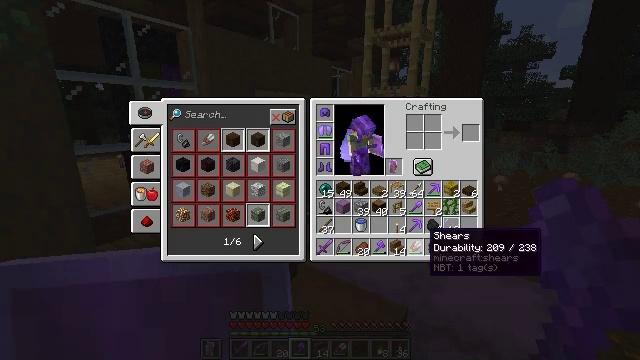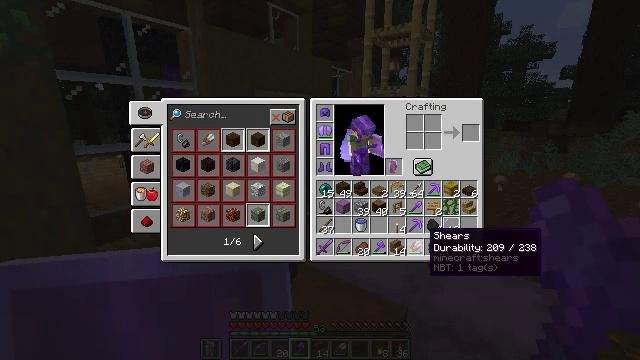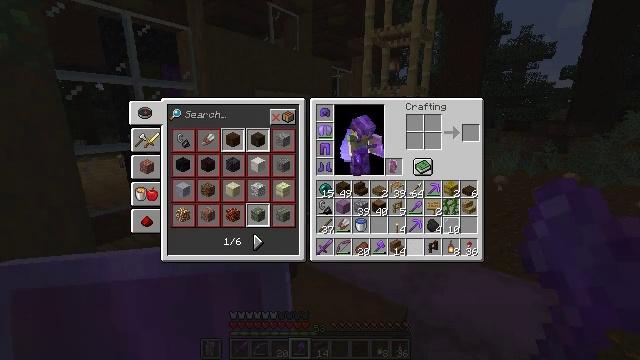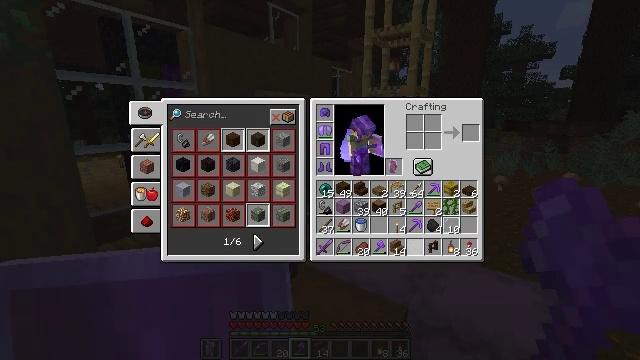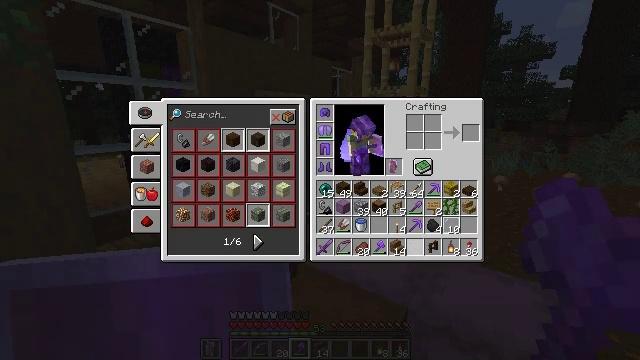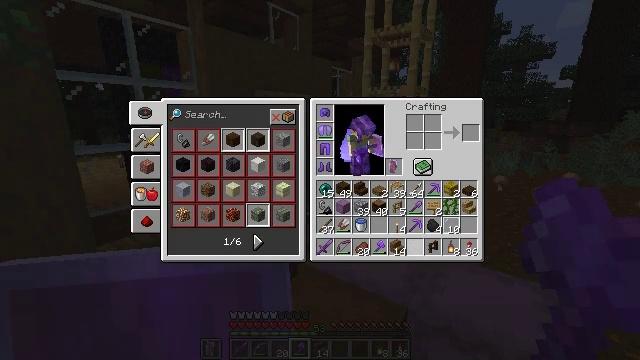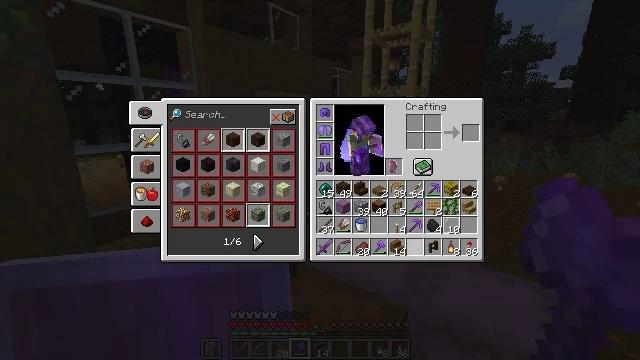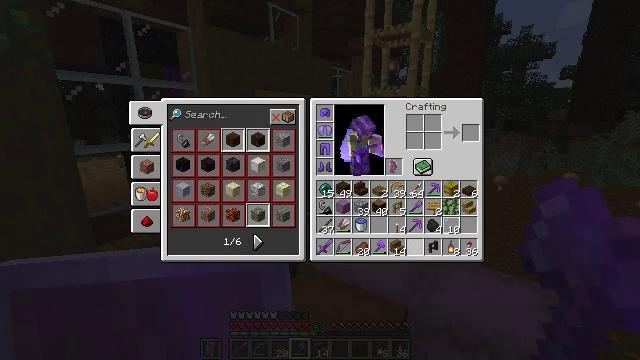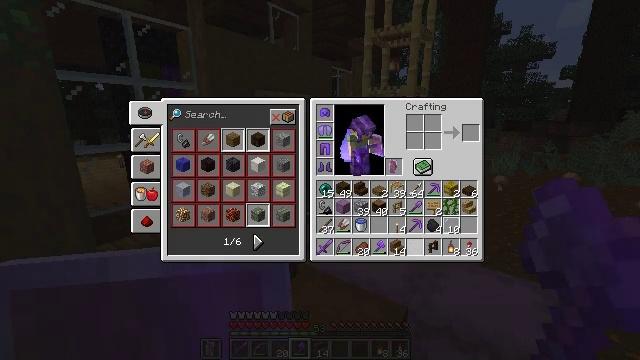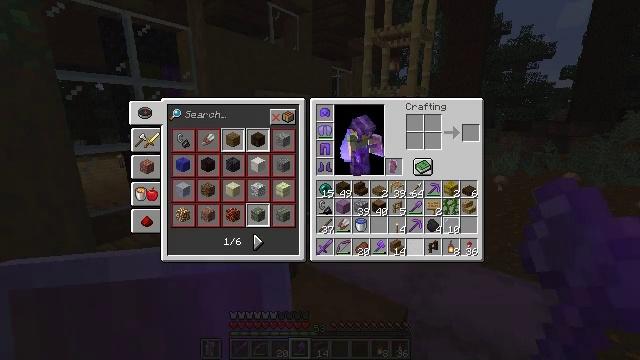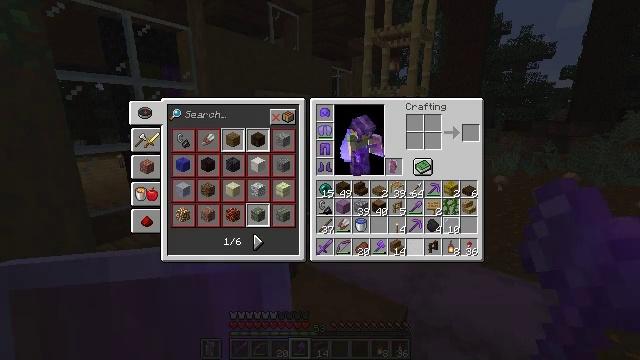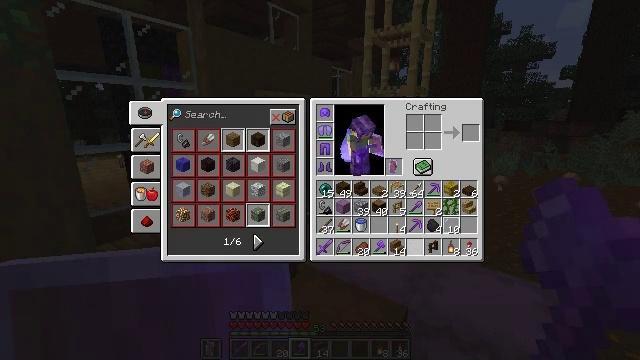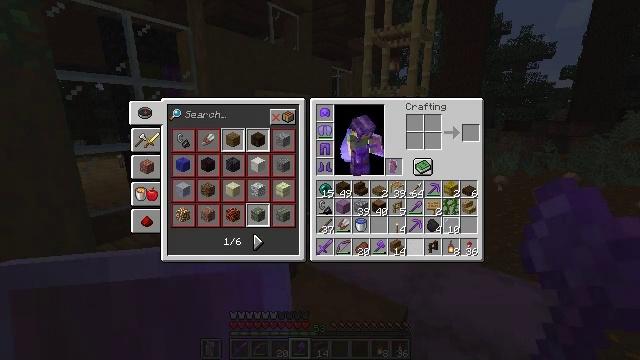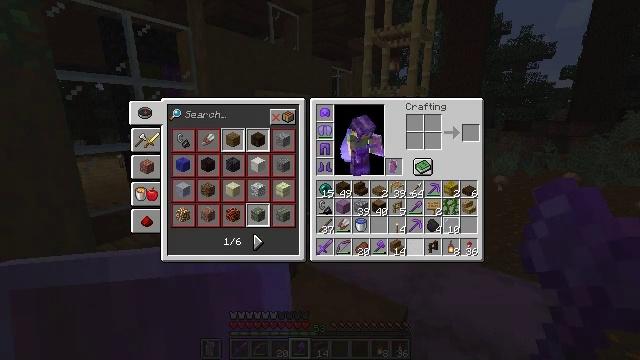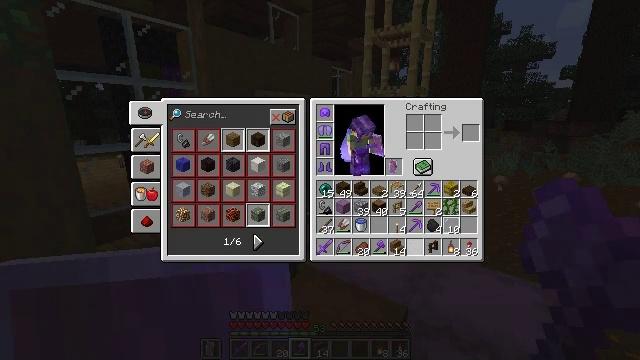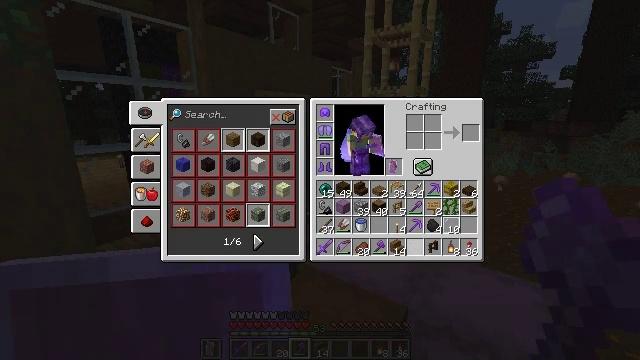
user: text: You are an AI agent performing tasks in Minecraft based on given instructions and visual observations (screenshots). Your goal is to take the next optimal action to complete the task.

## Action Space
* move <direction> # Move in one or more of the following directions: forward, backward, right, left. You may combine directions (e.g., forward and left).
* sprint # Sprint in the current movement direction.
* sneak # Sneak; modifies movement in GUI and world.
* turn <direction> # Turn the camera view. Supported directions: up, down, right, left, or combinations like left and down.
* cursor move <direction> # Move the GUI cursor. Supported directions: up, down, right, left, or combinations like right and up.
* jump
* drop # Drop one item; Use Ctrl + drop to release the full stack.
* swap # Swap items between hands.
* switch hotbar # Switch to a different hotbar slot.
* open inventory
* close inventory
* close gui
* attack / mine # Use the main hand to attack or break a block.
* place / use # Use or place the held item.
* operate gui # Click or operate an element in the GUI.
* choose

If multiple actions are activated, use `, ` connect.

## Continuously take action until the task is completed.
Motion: motion action
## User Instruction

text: Harvest mossy cobblestone for building.
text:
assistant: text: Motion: sneak
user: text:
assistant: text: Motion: sneak, attack / mine
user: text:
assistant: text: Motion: sneak, attack / mine
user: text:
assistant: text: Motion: sneak, attack / mine
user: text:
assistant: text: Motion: sneak
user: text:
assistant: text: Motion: sneak
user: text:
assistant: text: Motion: sneak
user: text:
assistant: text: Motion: sneak
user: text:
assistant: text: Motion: sneak
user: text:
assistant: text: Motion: sneak
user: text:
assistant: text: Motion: sneak
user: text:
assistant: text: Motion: sneak
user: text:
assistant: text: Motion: no_op
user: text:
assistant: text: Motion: no_op
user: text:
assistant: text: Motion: no_op
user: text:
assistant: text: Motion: no_op
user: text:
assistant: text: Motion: no_op
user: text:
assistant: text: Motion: no_op
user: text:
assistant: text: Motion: no_op
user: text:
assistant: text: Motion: no_op
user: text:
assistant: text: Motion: no_op
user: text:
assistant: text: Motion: no_op
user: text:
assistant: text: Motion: no_op
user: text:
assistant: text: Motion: no_op
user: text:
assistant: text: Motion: no_op
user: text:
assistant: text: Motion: no_op
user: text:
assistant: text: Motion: no_op
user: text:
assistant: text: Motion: no_op
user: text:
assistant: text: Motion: no_op
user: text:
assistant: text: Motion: sneak